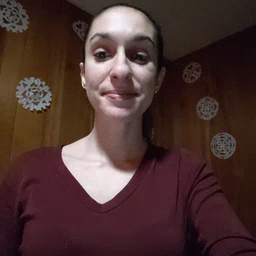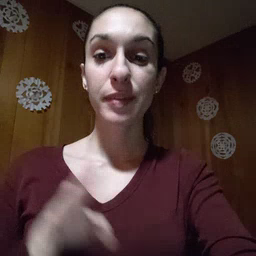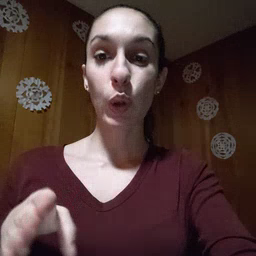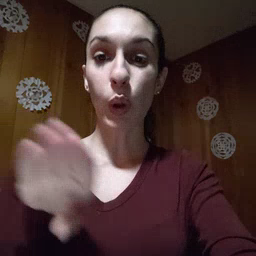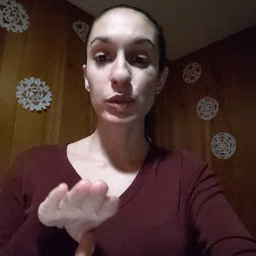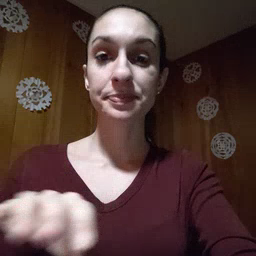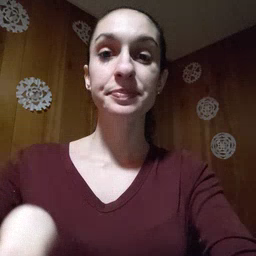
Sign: close